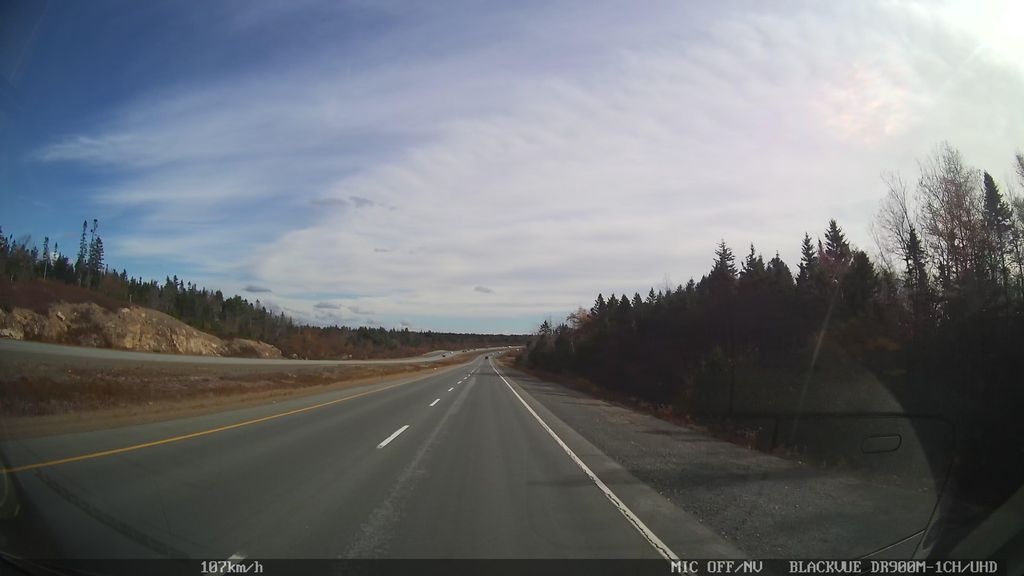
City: halifax